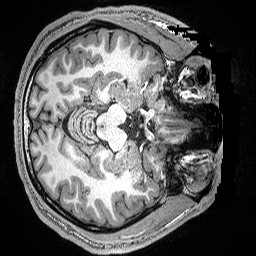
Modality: T1w
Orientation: axial